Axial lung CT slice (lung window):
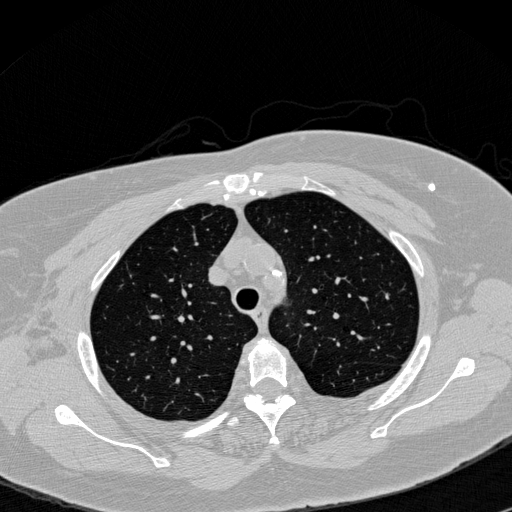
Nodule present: no